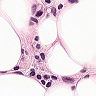
Metastatic tissue present: yes